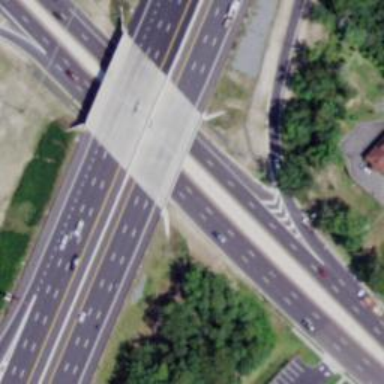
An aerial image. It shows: Urban freeway or expressway.